Field crop: tomato
Growth stage: 2
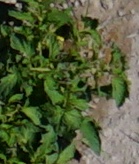
Species: tomato